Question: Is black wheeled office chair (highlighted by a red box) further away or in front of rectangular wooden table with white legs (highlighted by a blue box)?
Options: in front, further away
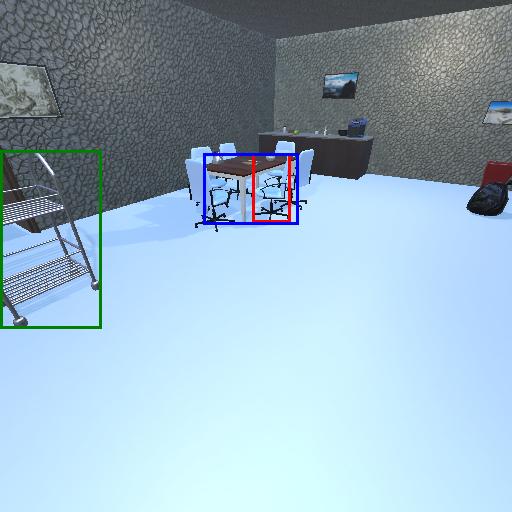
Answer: in front